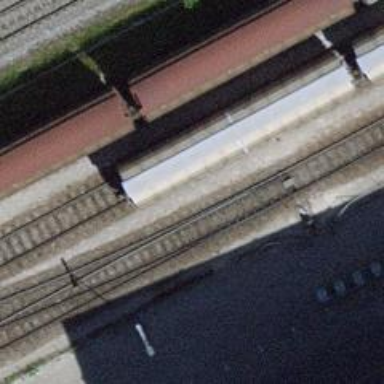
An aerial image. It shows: Railway switch.